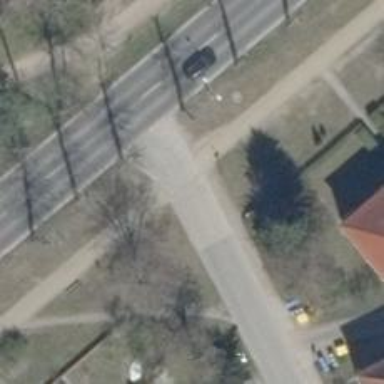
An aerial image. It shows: Road with "give way" sign.